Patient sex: F
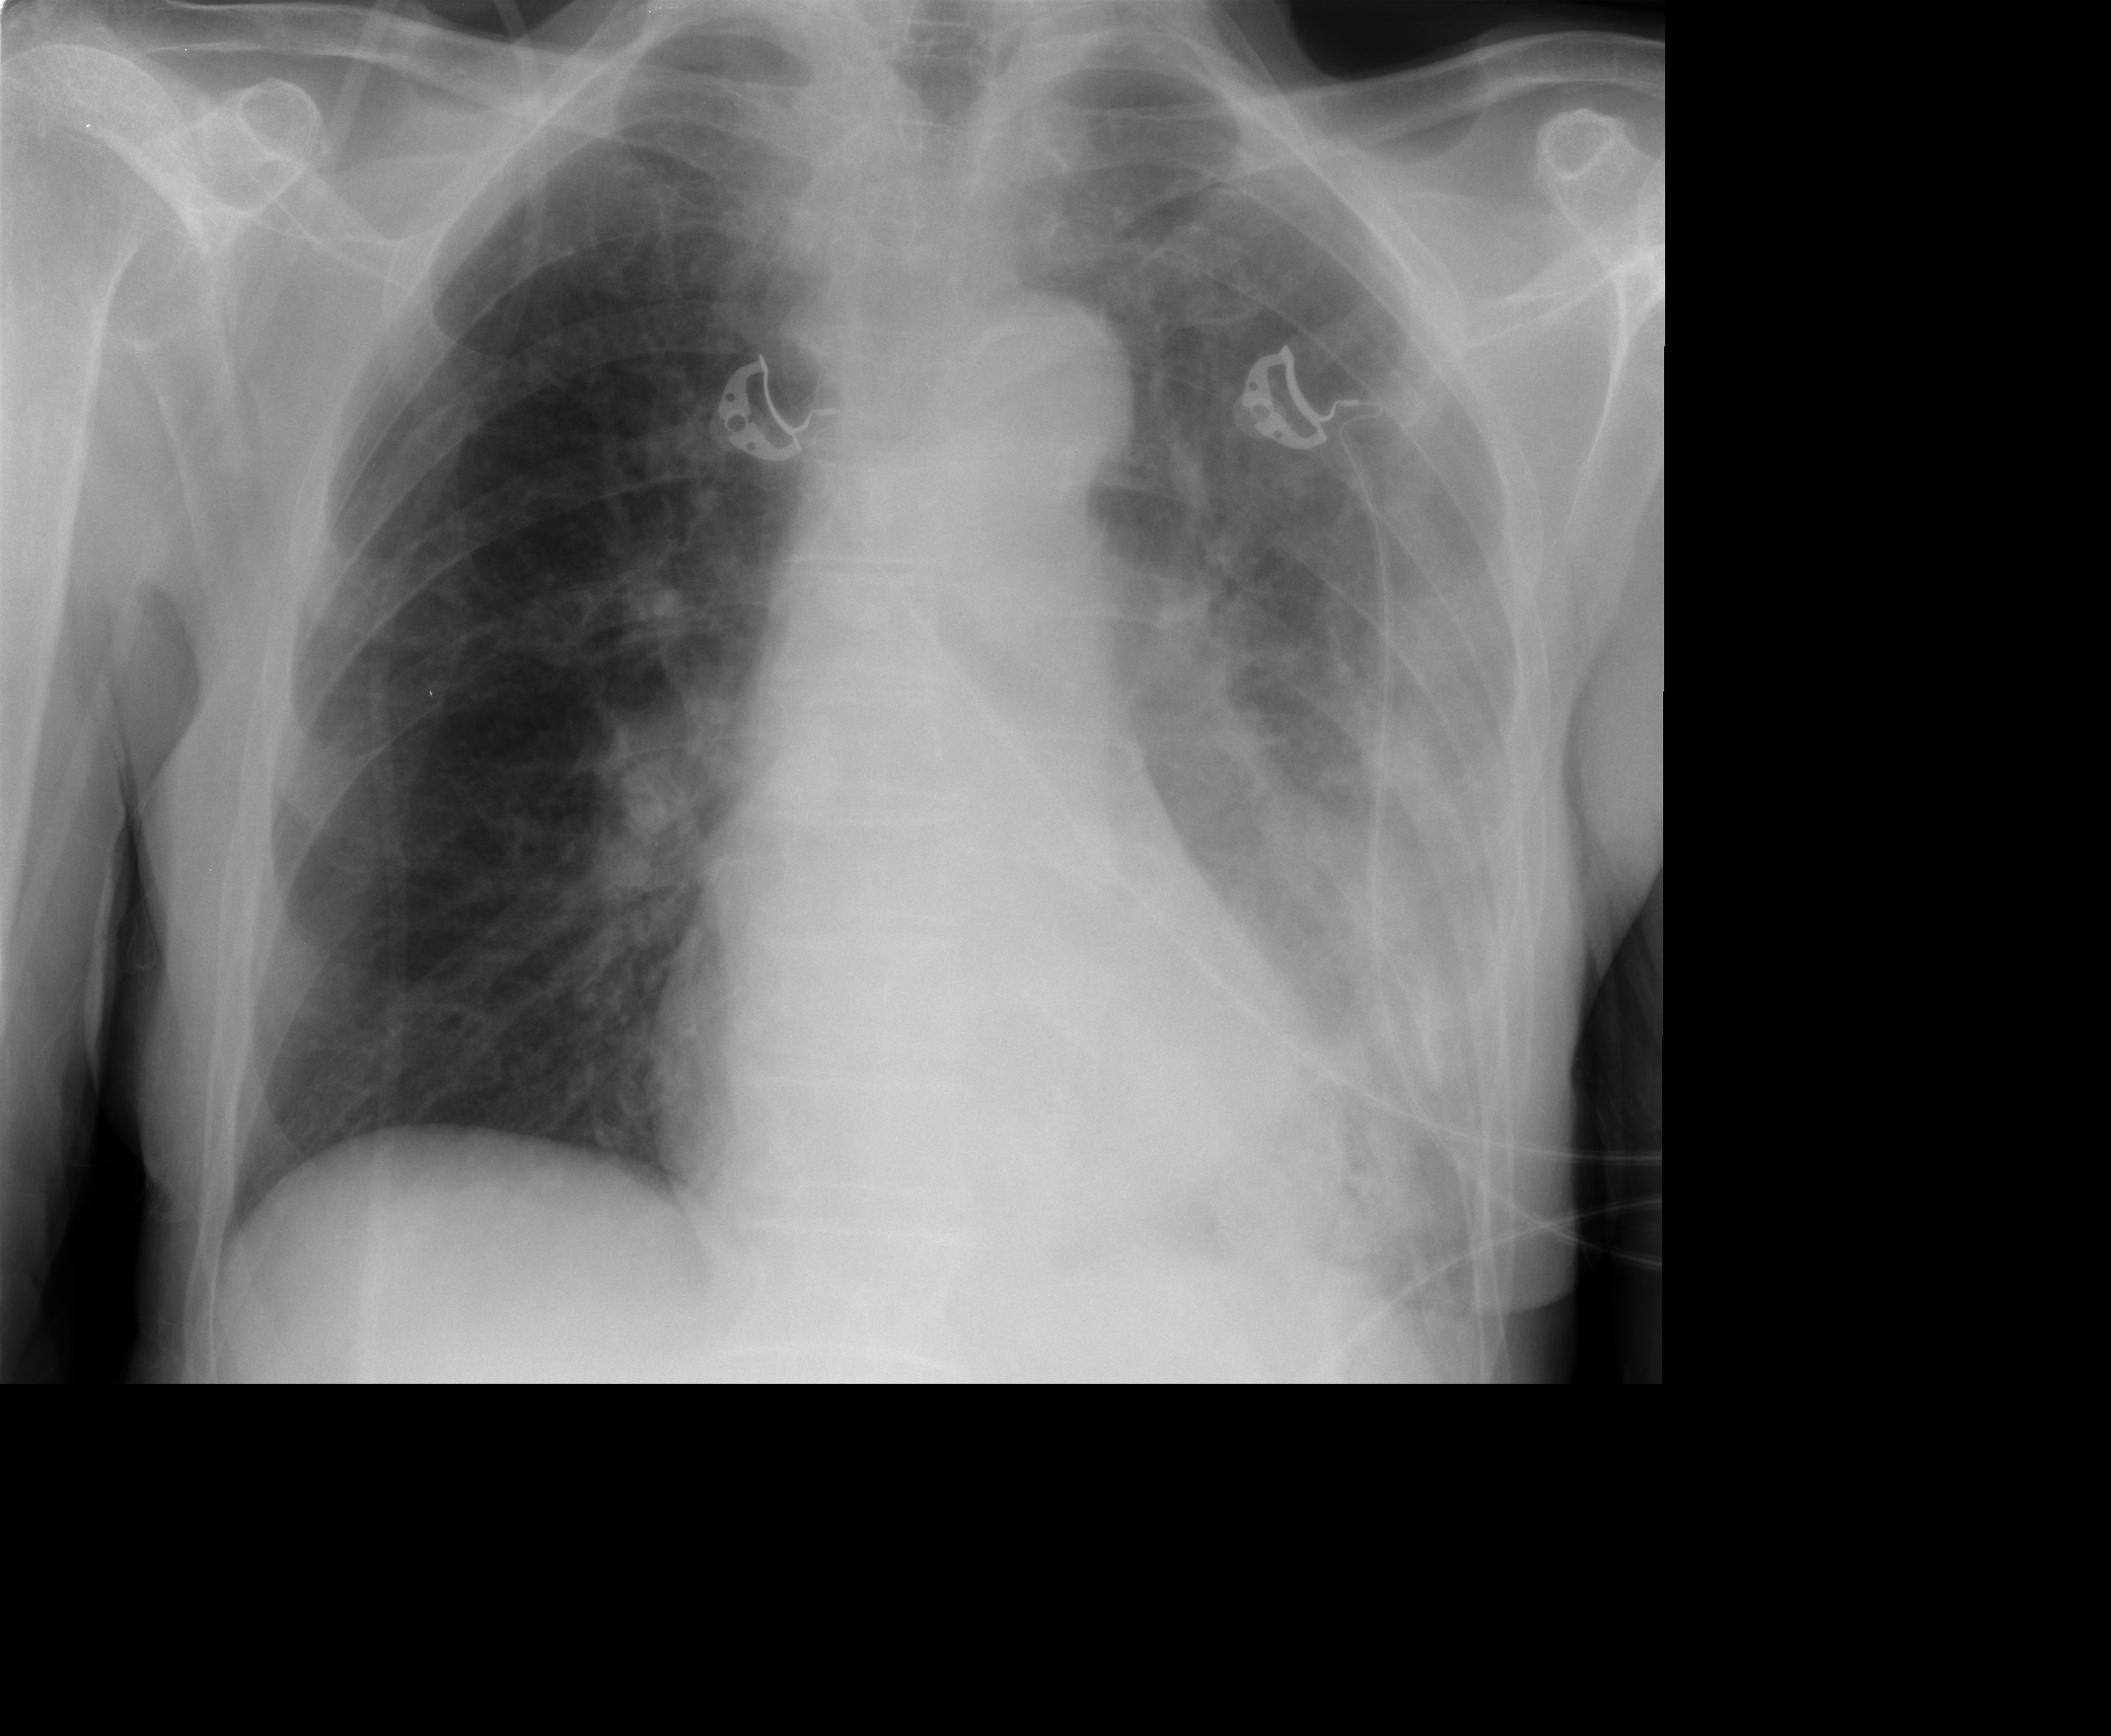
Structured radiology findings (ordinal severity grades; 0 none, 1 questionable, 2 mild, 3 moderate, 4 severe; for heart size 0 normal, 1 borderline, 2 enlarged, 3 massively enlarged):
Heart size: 0
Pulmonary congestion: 0
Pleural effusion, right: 0
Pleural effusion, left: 2
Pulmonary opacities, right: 0
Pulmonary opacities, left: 2
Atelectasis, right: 0
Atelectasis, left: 2